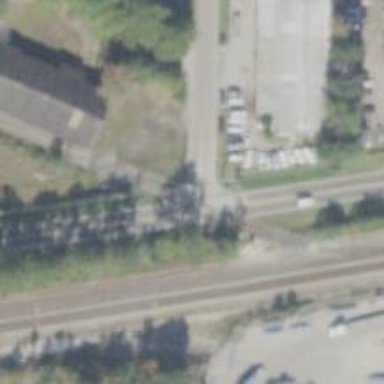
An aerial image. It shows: Level crossing with lights on the railway.